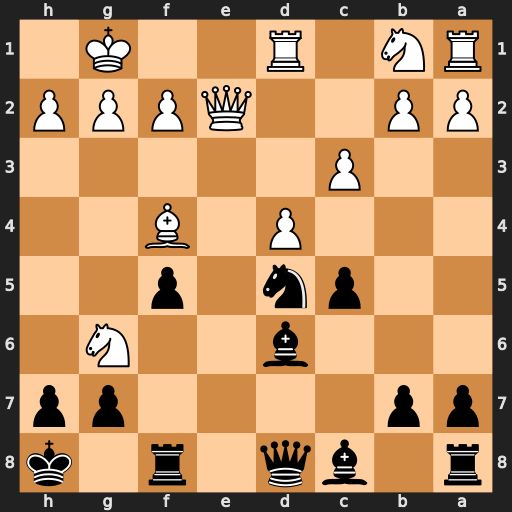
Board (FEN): r1bq1r1k/pp4pp/3b2N1/2pn1p2/3P1B2/2P5/PP2QPPP/RN1R2K1
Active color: b
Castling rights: -
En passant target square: -
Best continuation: hxg6 Bxd6 Qxd6